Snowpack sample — Snodgrass Mountain, Crested Butte, Colorado (2/4/25, 12:06 PM MST)
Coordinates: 38.923, -106.968
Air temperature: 35 °F
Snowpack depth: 80 cm
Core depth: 30 cm
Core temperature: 35.6 °F
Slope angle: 14°, slope face: 78°
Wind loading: low
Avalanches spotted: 0
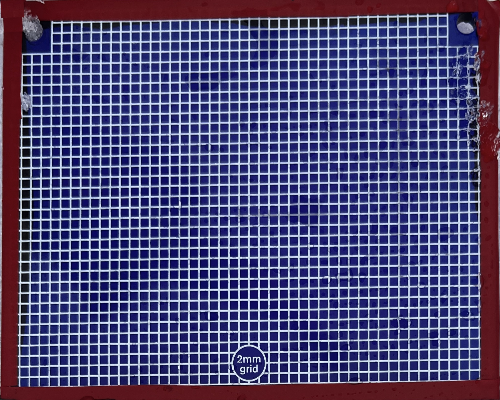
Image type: profile
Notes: No avalanches nearby, unusually warm weather for the last month reported by residents, Collected 25 yards from treeline